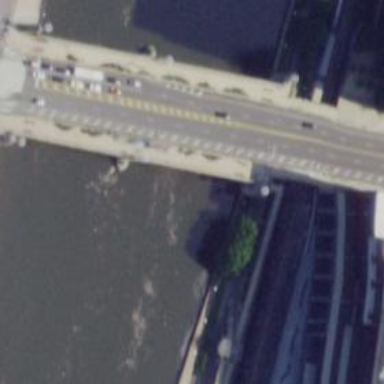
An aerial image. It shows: Man-made bridge.